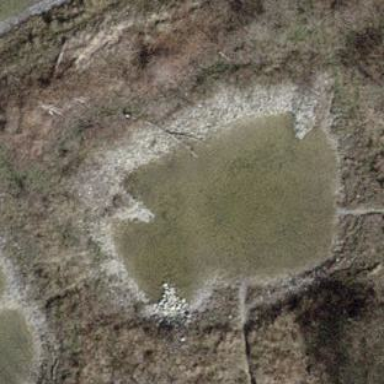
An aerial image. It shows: Serene pond surrounded by nature.